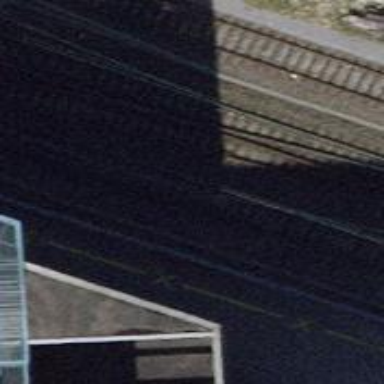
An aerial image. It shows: Rail siding with electrified tracks using contact line.